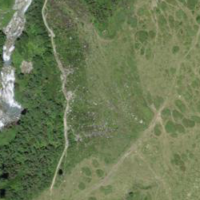
EUNIS habitat code: 25
Species observed at this site:
Viola calcarata